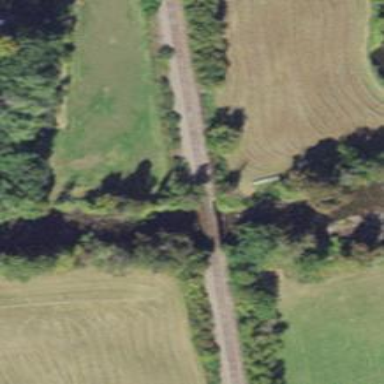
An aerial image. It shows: Bridge over railway line.